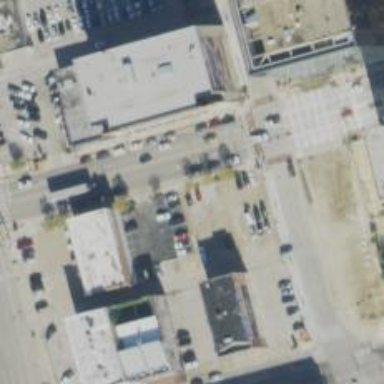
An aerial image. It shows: Secondary road with separate sidewalks.